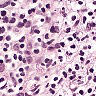
Metastatic tissue present: no